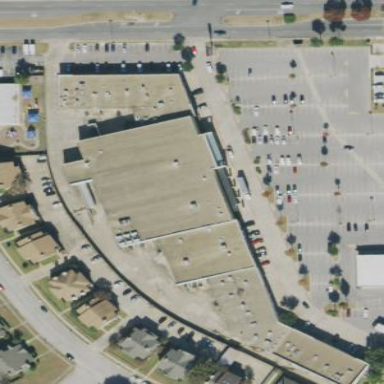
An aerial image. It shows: Retail building.